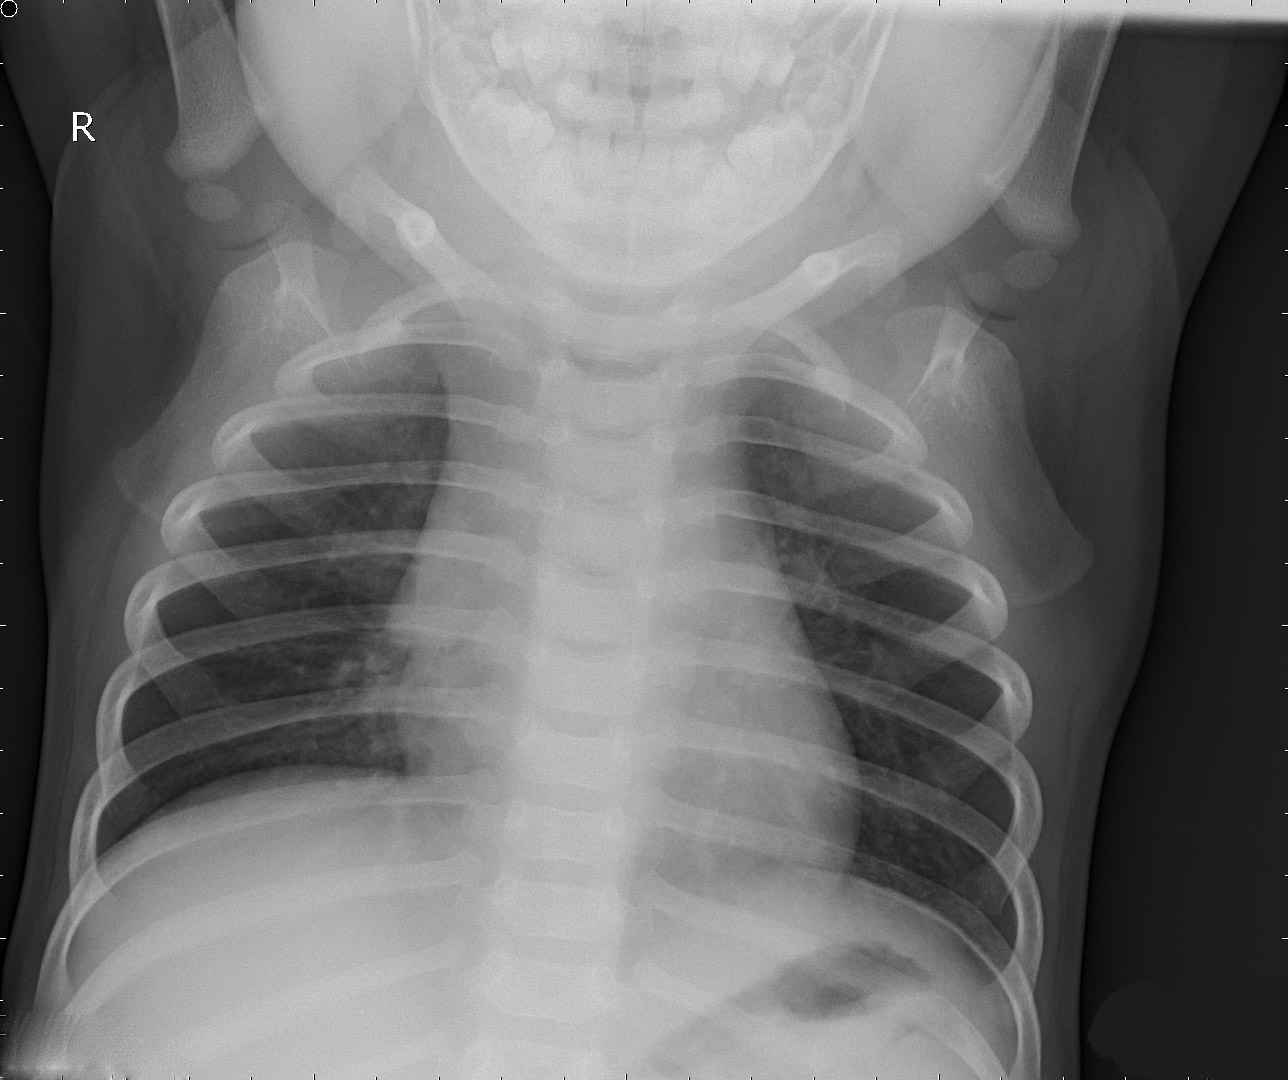
Diagnosis: NORMAL